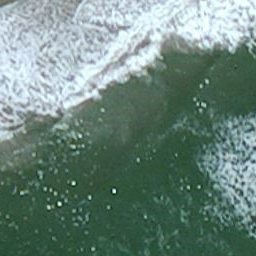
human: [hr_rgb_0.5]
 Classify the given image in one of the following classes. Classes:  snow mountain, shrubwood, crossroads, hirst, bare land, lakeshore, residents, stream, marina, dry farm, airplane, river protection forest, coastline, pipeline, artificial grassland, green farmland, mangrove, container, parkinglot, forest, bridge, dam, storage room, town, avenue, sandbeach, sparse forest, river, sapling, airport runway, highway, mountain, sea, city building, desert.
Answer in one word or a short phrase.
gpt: coastline